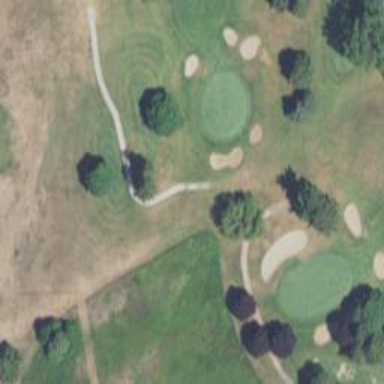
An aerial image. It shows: Service road designated as golf cart path.